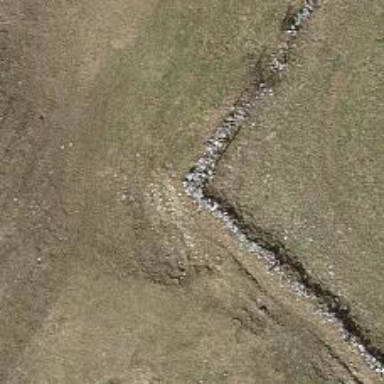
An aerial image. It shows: Dry stone wall barrier.